Question: What is the reading of this measurement?
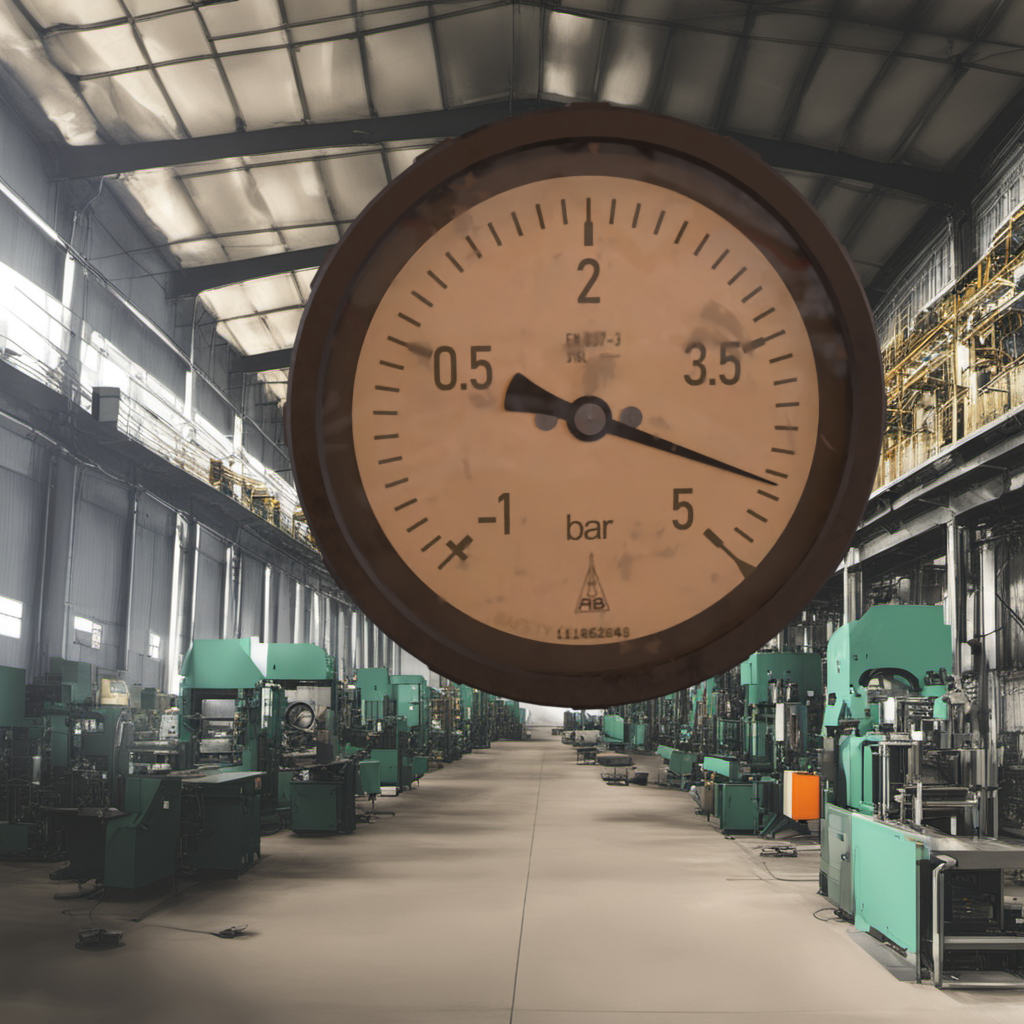
Answer: The result is 4.5
Question: What is the value range of the measurement in the image?
Answer: The range is from -1 to 5
Question: What is the minimum and maximum reading range of this measurement?
Answer: The minimum value is -1 and the maximum value is 5